Question: I am learning 'pygame' and want a graphic for a button with the three states: normal, hover, and pressed. I have an image like this one ...

... and I want to get a new 'Surface' using a portion of it.
I'm loading the image with this code:
'''
buttonStates = pygame.image.load(os.path.join('image','button.png'))
'''
How can I make a new surface using just a portion of that graphic?
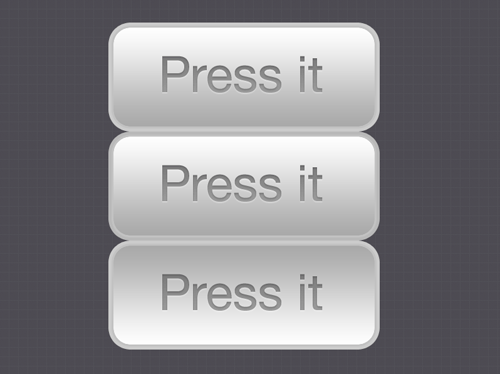
Answer: '''
cropped = pygame.Surface((80, 80))
cropped.blit(buttonStates, (0, 0), (30, 30, 80, 80))
'''
The blit method on a surface 'pastes' another surface on to it. The first argument to blit is the source surface. The second is the location to paste to (in this case, the top left corner). The third (optional) argument is the area of the source image to paste from -- in this case an 80x80 square 30px from the top and 30px from the left.